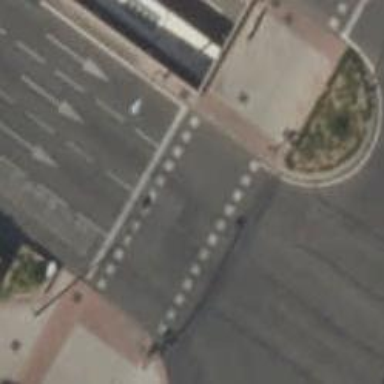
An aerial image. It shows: Road crossing with traffic signals.